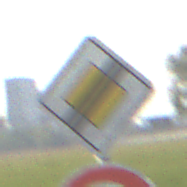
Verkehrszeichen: EndeVorfahrtsstrasse
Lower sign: UeberholverbotKraftfahrzeuge
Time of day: SunriseSunset
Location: Outdoor (Suburban)
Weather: PartlyCloudy
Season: NotSpecified
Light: Natural